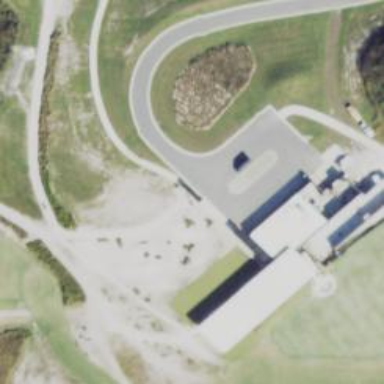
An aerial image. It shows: Path for both road and golf.